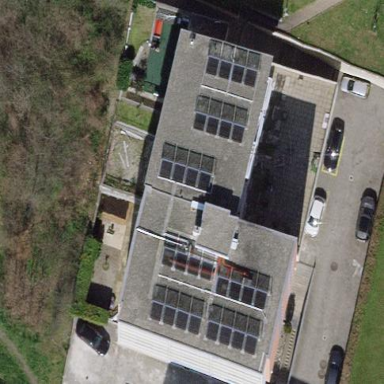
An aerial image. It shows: Solar thermal collector generator on the roof.